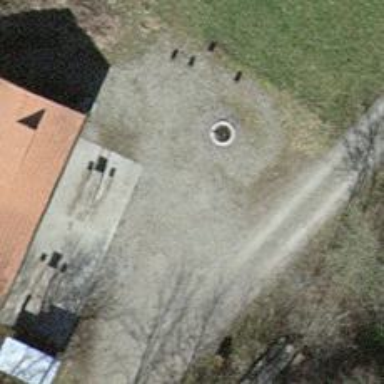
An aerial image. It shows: Picnic site with barbecue facilities available.